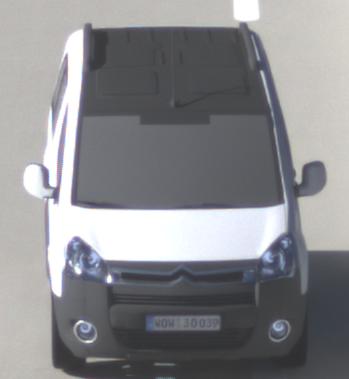
Make: Citroen
Model: Berlingo Kombi VTi 120
Detailed model: Berlingo (II) Kombi
Model produced from: 2009/12
Model produced until: 2012/03
Doors: 5
Color: white
Road condition: dry road
Daytime: morning or afternoon
Contrast: high contrast